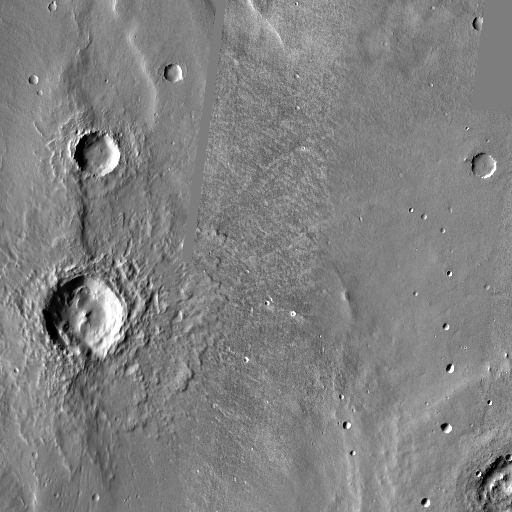
Crater classes present: Background, Other, Layered, Buried, Secondary